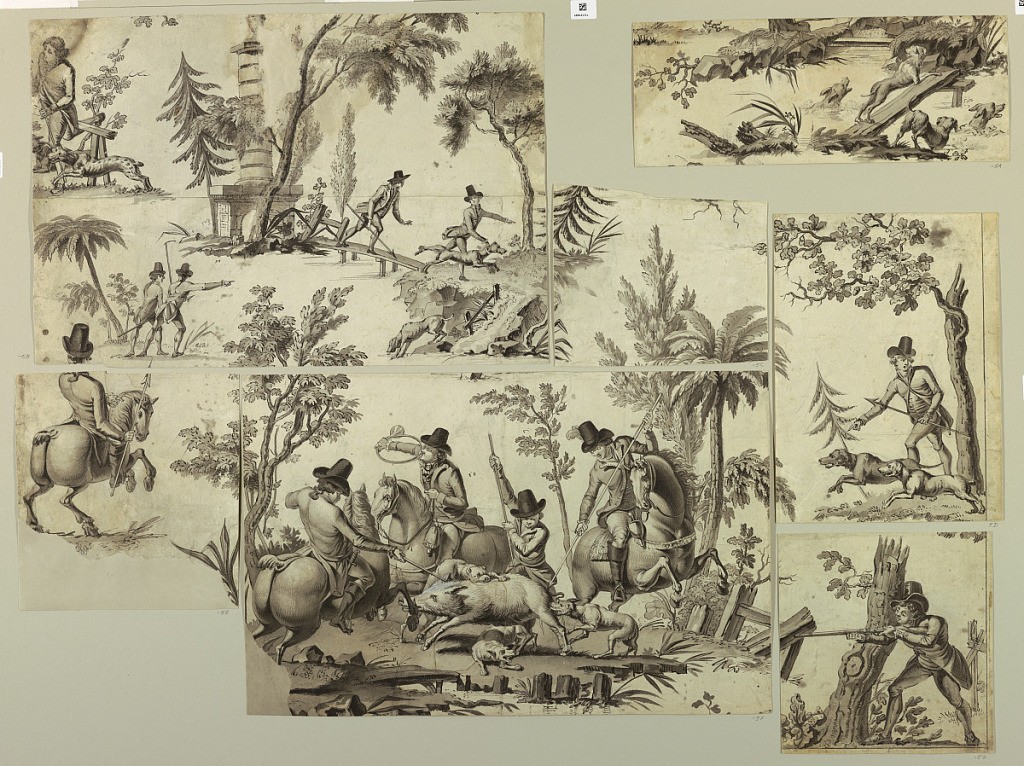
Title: Fragments of an incomplete cartoon for cotton printing: La Course au Sanglier
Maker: Claude-Louis Desrais, French, 1746–1816
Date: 1785
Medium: Pen and black ink with gray washes on paper
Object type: Drawing
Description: The composition of this design for a textile, includes four hounds crossing a small stream; hunters with spears and dogs pursuing the chase in the vicinity of a memorial column; a hunter with a spear directing two hunting dogs to the scent; a hunter on horseback, seen from the back; three hunters on horseback, and one unmounted, with three hunting dogs attacking a wild boar.